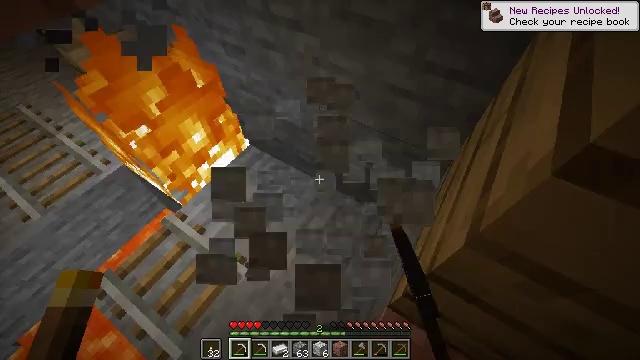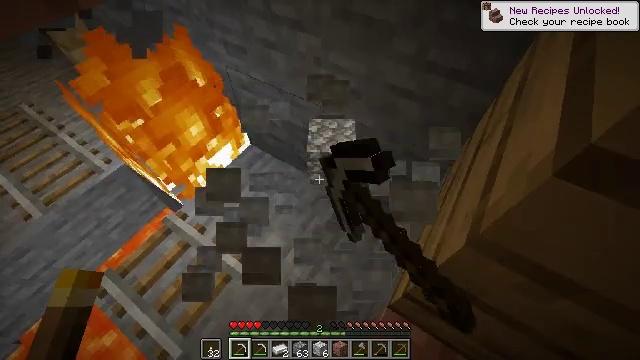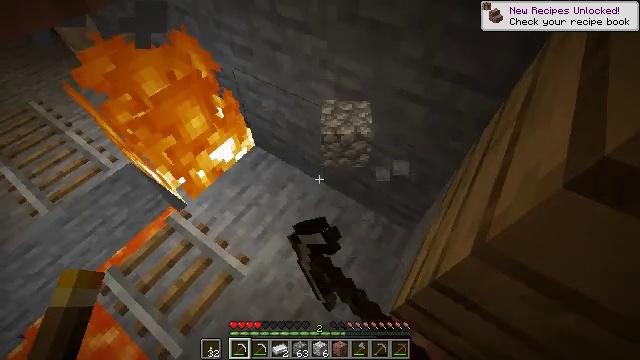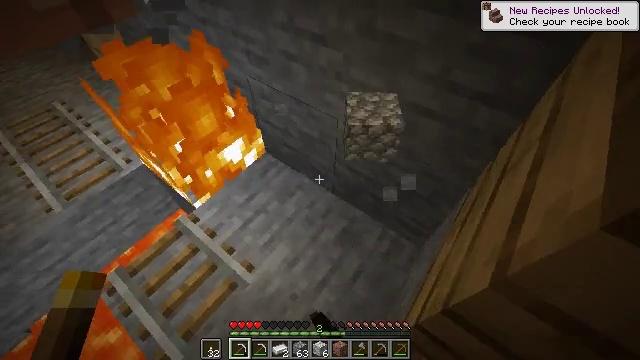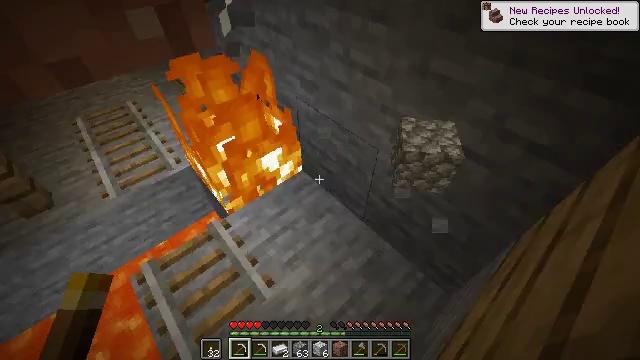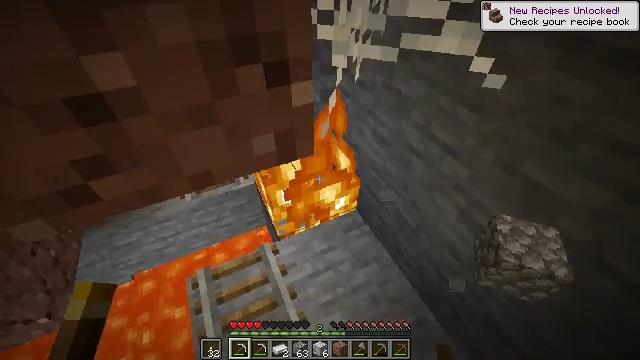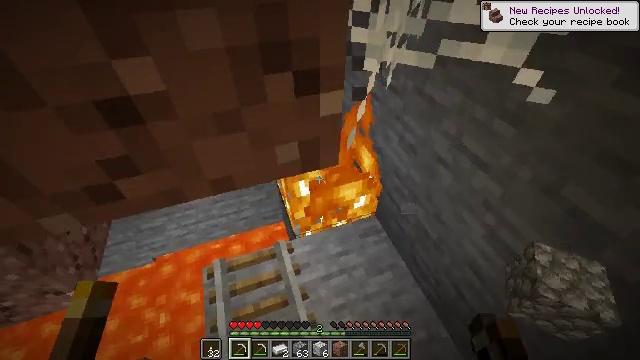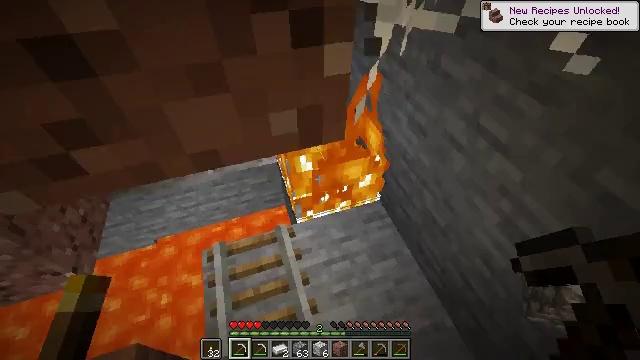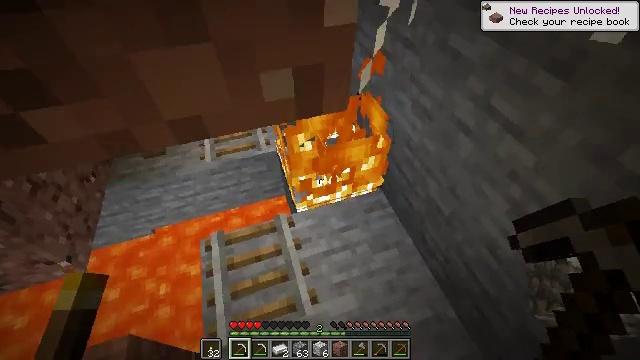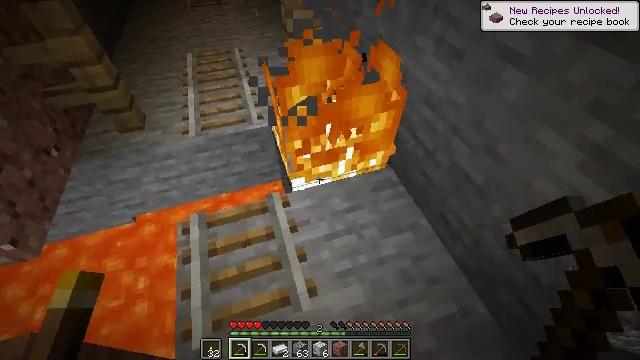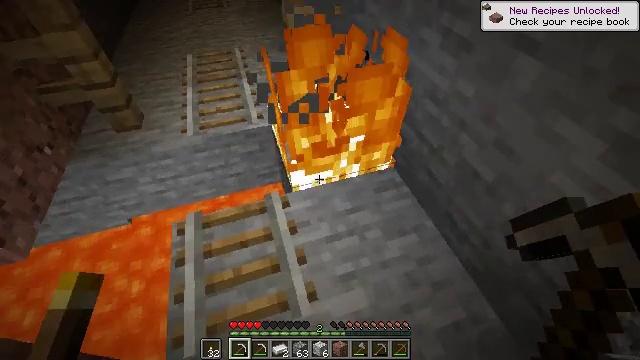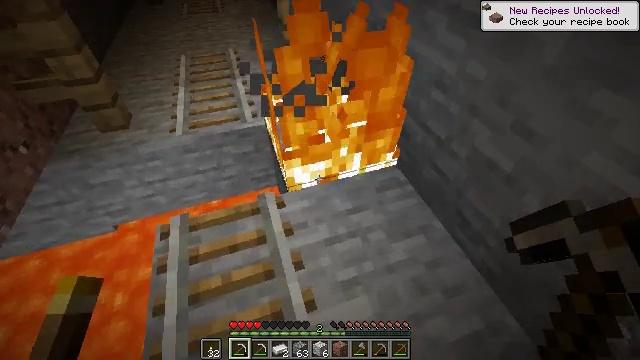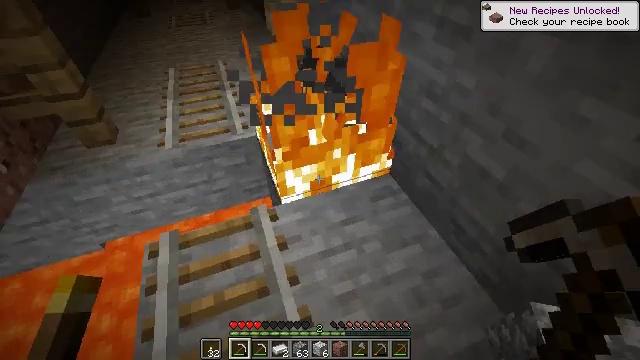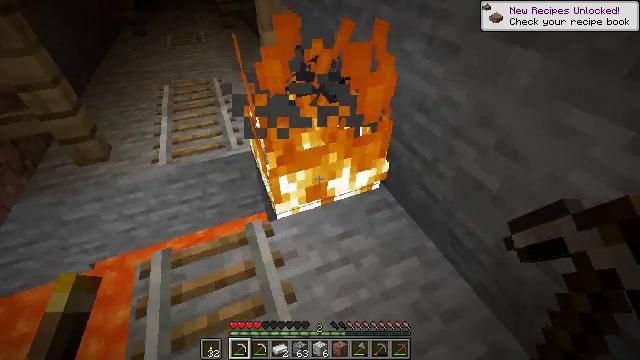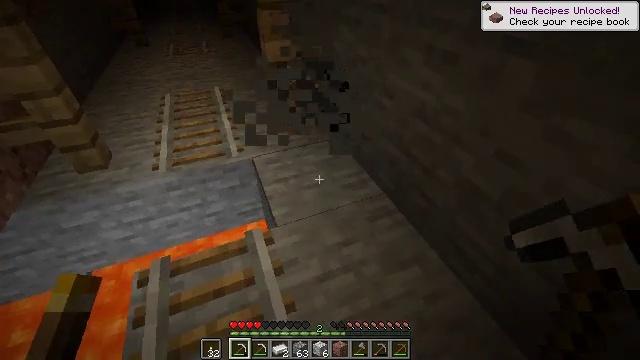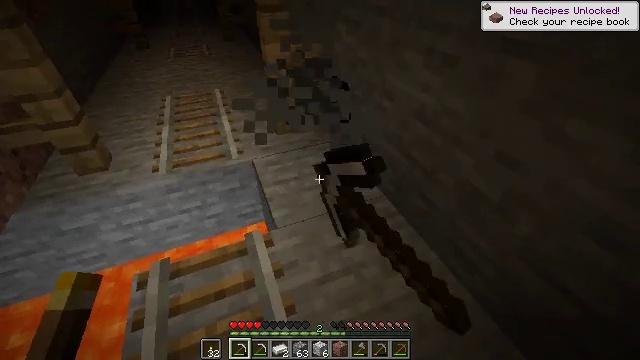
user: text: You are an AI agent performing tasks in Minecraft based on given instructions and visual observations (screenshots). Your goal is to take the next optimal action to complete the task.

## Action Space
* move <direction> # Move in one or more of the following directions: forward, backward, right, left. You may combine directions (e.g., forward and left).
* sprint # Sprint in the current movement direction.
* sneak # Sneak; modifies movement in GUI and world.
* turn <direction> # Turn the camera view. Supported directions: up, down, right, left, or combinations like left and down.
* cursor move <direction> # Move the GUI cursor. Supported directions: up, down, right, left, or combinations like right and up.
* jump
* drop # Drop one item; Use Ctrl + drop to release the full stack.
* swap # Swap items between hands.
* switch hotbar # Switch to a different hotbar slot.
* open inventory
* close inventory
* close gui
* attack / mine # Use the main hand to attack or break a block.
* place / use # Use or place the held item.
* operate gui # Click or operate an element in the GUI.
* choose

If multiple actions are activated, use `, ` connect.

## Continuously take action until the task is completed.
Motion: motion action
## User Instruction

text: Put out the fire.
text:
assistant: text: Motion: sneak, attack / mine
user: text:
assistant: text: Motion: move forward, sneak, turn left
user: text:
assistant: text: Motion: move forward, turn left and up
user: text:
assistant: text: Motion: move forward, turn left and up
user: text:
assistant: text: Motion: move forward, turn left and up
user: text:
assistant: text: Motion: turn left
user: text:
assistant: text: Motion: turn left and down
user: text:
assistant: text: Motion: turn down
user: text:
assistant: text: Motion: no_op
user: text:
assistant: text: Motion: turn up
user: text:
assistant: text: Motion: turn up
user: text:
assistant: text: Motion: turn right and up
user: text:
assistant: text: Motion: turn right and up
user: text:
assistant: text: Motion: turn up, attack / mine
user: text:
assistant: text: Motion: attack / mine
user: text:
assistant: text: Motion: turn up, attack / mine
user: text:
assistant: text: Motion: attack / mine
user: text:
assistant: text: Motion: attack / mine
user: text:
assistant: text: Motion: no_op